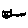
Label: cat